Question: I would like to create a bar-chart (or a histogram?) with vertical bars and a numerical x-axis , but I do not know how/where to start. I have MS-Excel and Origin-plot available with me. My intended chart would look like this:

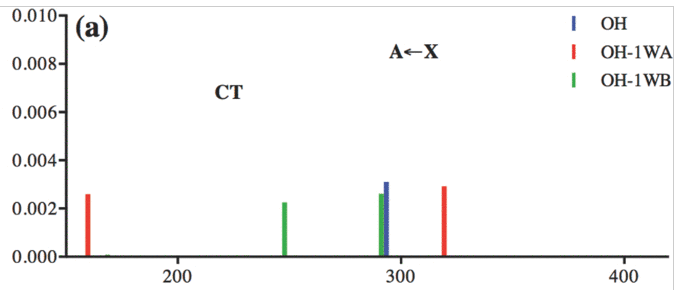
Answer: You can more or less get what you want by adding and styling error bars appropriately to a scatter plot. The error bar is a simple way to force Excel to draw a line under/over the point.

1. Make an XY scatter chart
2. Add the error bars and delete the horizontal ones that come up
3. Set the negative error bar for the points to be equal to the same value that is being plotted
4. Set the positive error bar to 0 so it does not show
5. Change the formatting on the error bar to be thicker
6. Possible hide the initial dot shown so that it is bar only
You could take these steps and codify them with some VBA to prevent the tedious nature of doing this multiple times. Setting error bars is one of the worst activities to have to do continually.
I believe you should also be able to get your desired colors by adding multiple series. Possibly all the more reason to do this with VBA.